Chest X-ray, PA view. Patient: 61 years old, sex F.
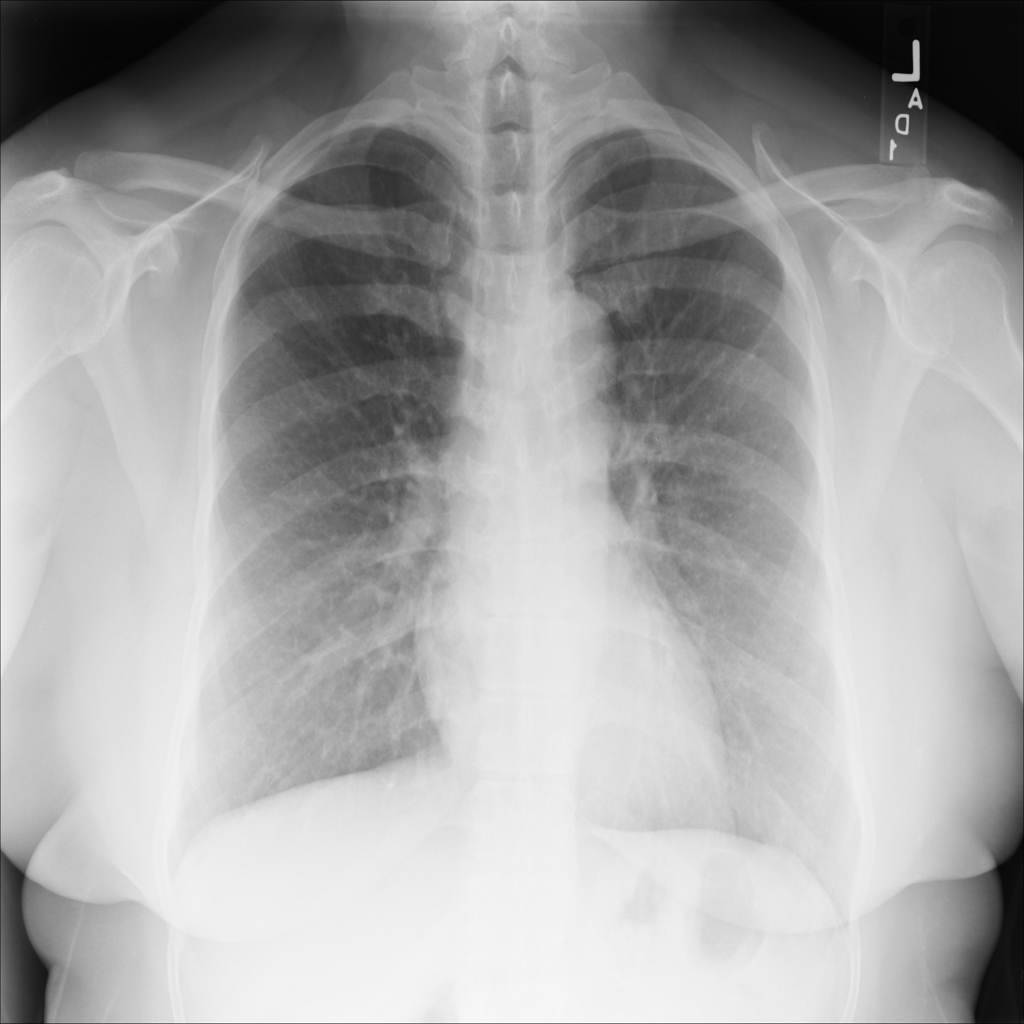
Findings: No Finding